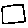
Label: square